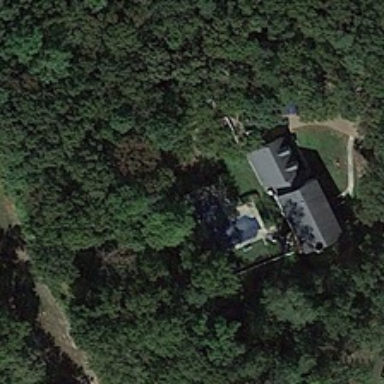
Many green trees are around a building .